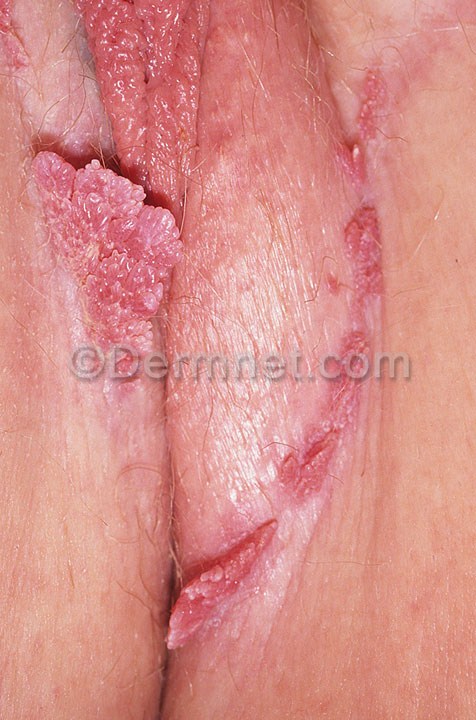
Disease: Herpes HPV and other STDs Photos